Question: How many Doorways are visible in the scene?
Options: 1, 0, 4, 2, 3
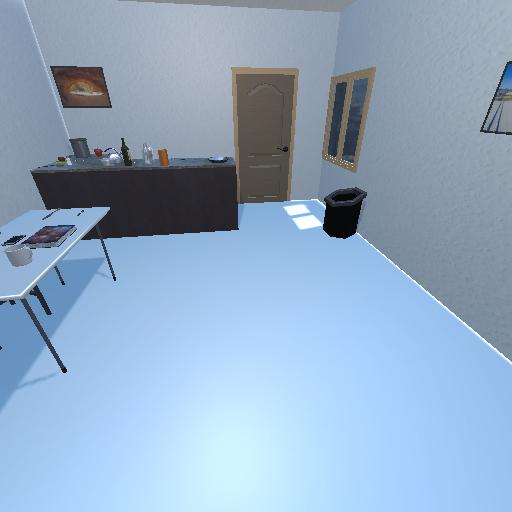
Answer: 1